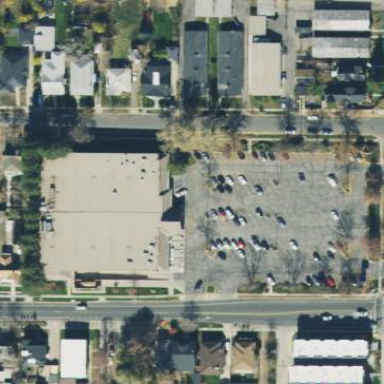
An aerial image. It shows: Supermarket building.